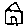
Label: house